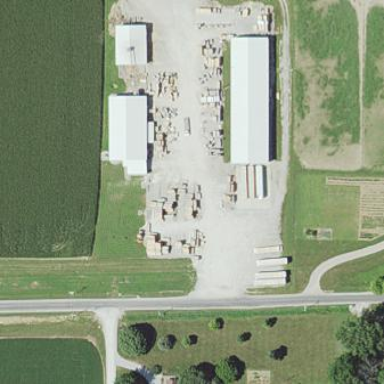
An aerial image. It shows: Industrial area known as lumber yard.